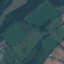
Land use / land cover class: Pasture